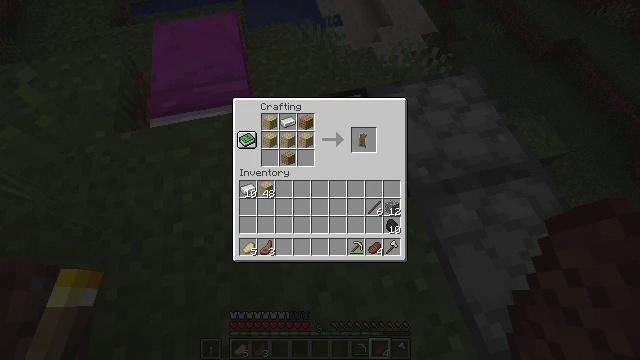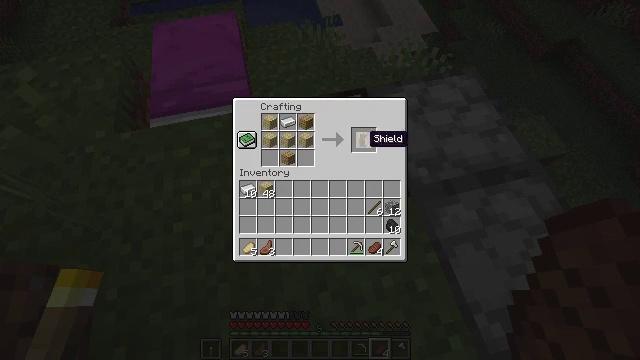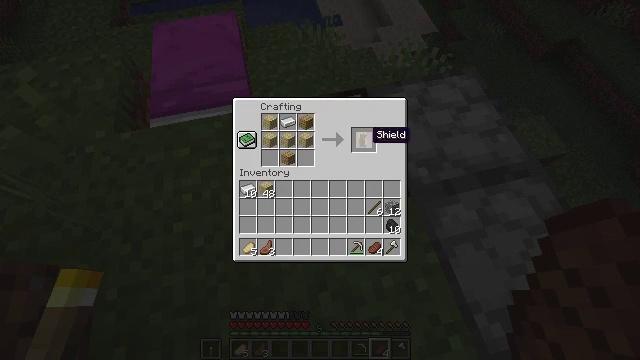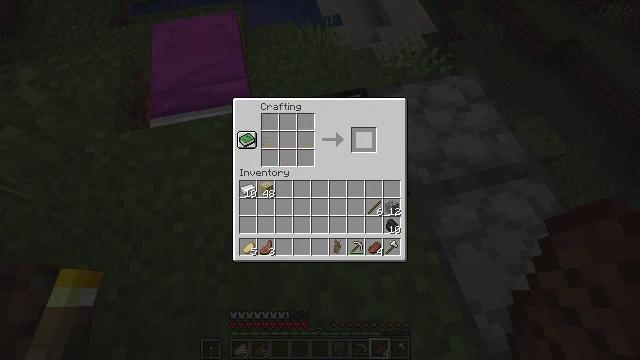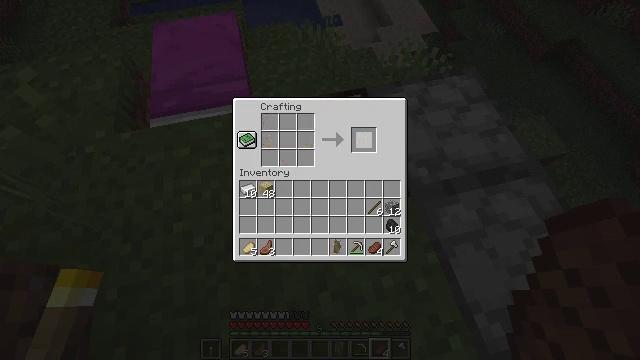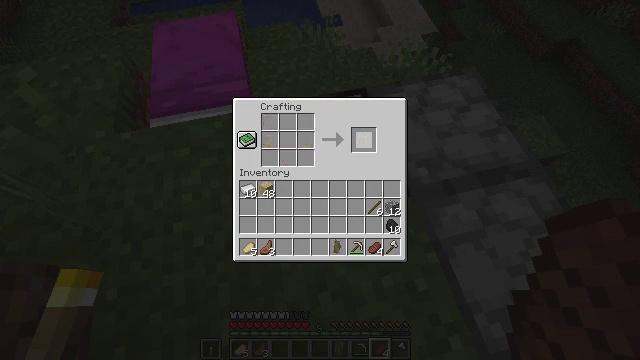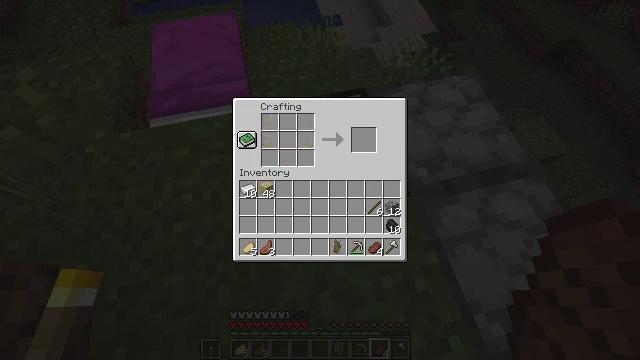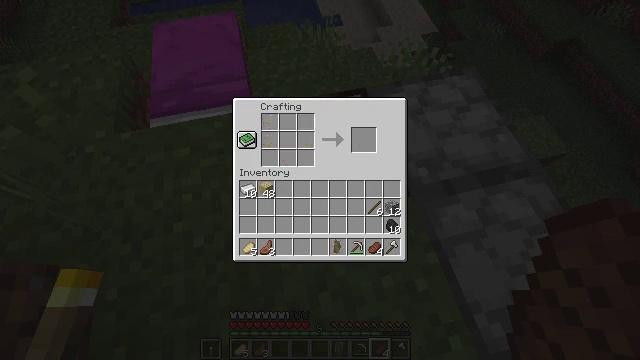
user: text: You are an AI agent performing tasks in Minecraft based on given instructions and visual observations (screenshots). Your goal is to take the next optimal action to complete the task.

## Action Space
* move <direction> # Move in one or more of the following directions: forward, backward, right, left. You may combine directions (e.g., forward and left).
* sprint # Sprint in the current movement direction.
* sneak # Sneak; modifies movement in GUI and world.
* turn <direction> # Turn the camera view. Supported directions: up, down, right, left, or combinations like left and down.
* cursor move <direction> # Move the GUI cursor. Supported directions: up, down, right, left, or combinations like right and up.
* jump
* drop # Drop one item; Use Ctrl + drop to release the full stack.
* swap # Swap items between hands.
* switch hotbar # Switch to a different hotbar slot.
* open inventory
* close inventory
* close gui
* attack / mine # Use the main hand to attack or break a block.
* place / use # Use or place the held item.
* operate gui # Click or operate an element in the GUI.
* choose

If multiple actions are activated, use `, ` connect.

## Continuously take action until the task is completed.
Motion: motion action
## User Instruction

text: Create a shield using the crafting table.
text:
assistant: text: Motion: sneak
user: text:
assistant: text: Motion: sneak
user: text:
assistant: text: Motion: sneak, operate gui
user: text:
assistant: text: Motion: sneak, operate gui
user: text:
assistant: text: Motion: sneak
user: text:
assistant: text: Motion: sneak, cursor move left and down
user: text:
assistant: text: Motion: sneak, cursor move left and down
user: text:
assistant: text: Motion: sneak